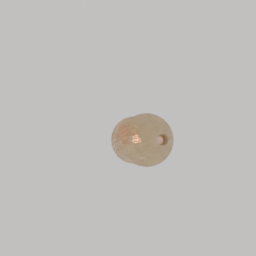
Label: lighting